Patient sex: M
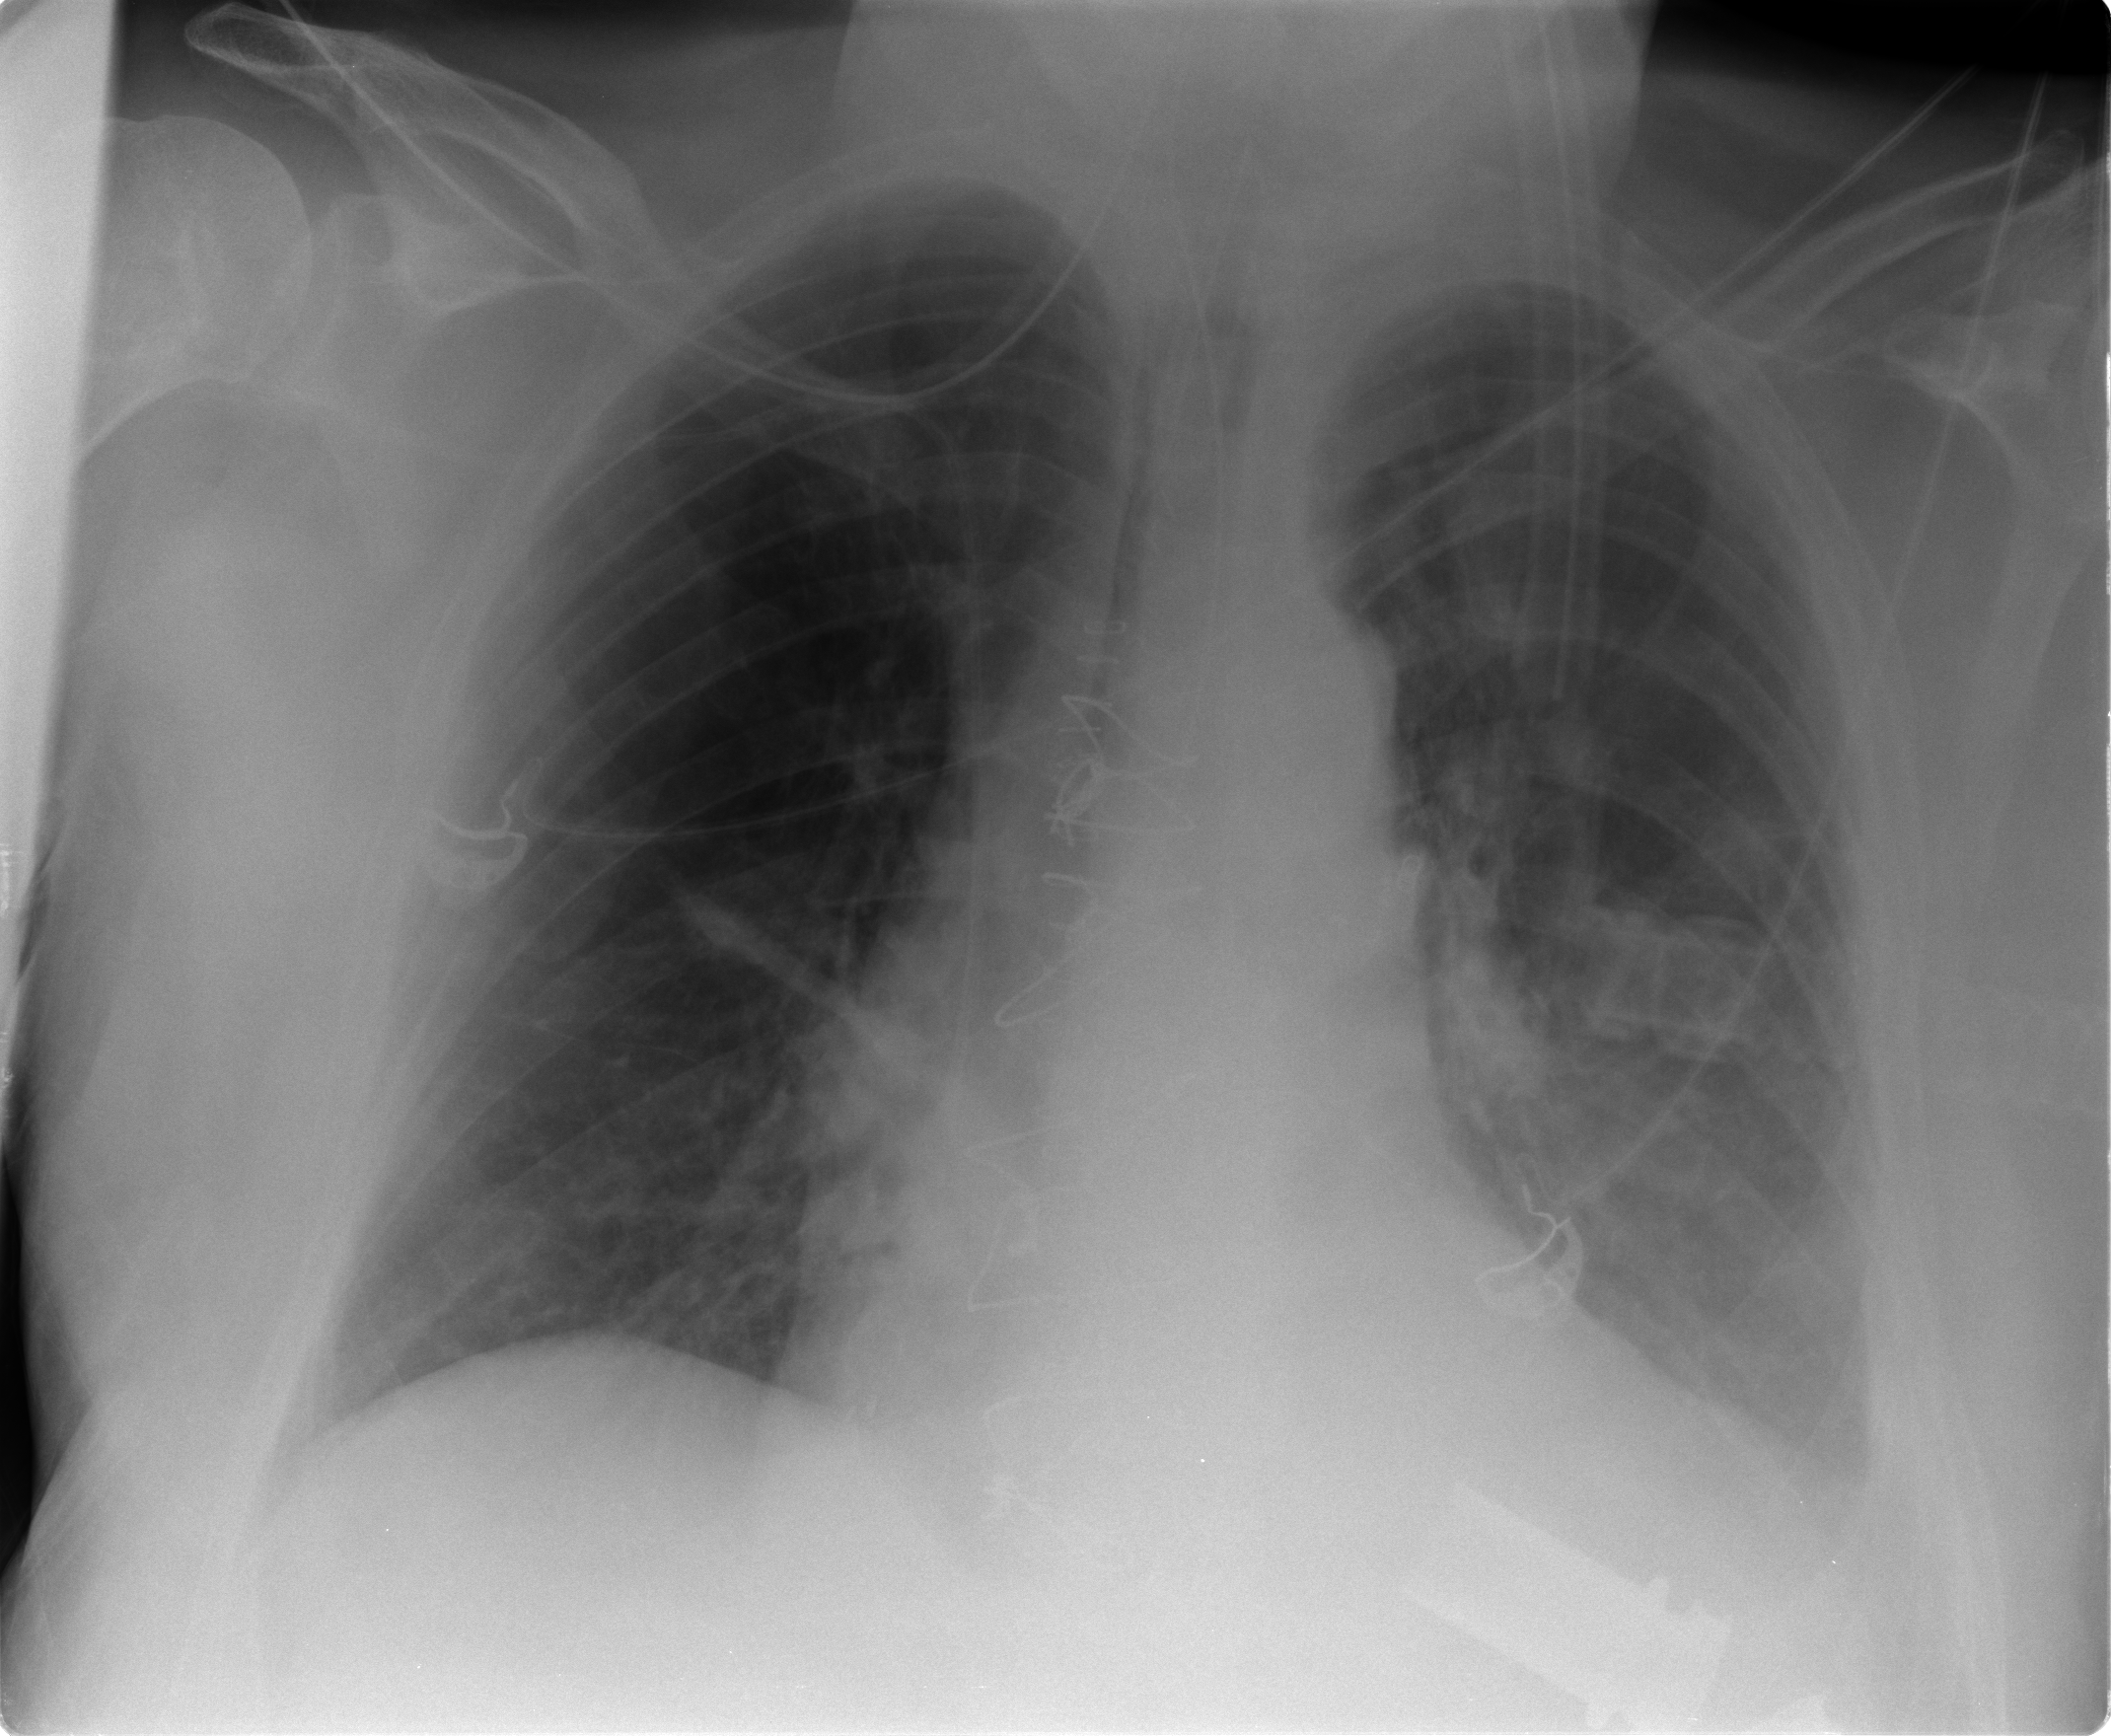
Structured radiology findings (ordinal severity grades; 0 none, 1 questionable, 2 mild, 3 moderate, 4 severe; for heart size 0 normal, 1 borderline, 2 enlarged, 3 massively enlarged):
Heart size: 1
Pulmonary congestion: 2
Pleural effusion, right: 0
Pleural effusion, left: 2
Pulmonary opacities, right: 0
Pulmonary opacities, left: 0
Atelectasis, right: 2
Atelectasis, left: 2